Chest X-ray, PA view. Patient: 12 years old, sex M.
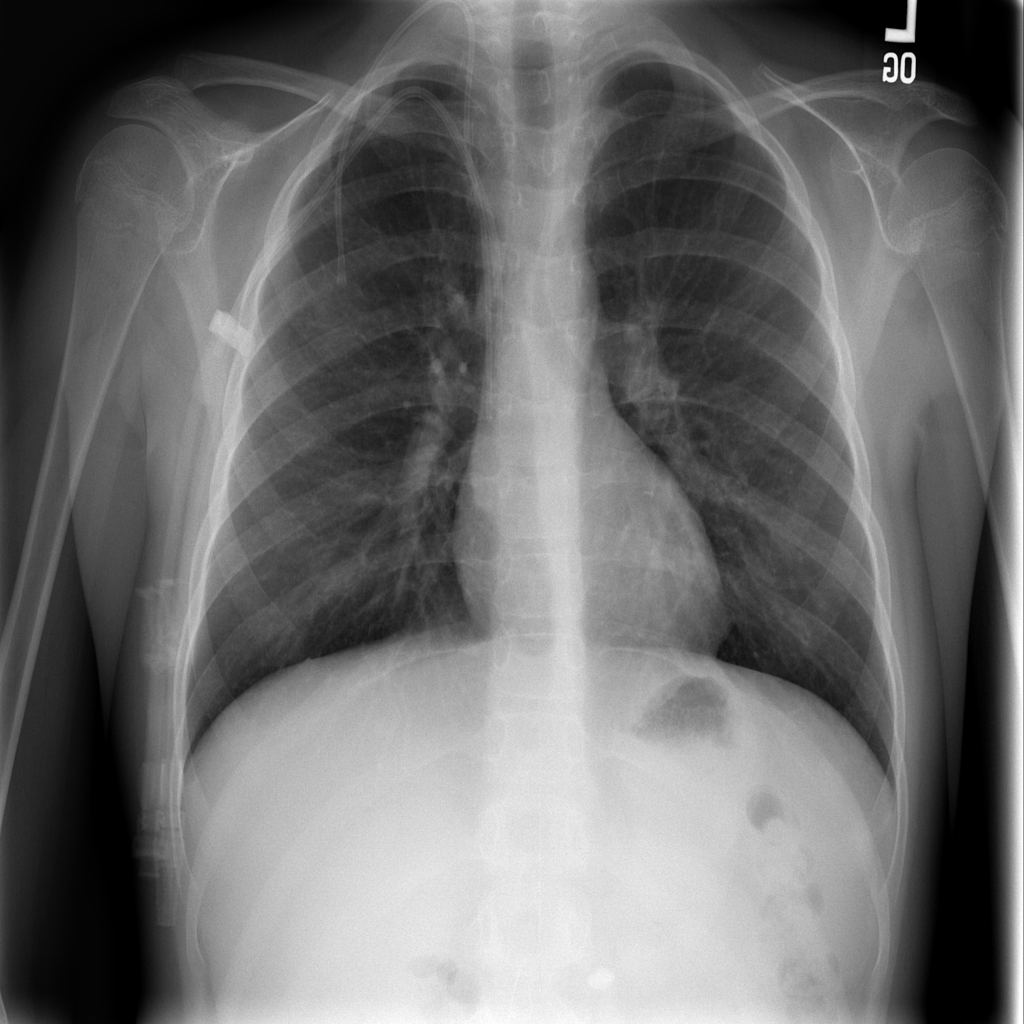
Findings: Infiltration